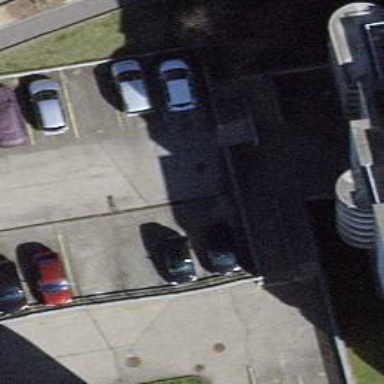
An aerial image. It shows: Parking aisle designated as service road.